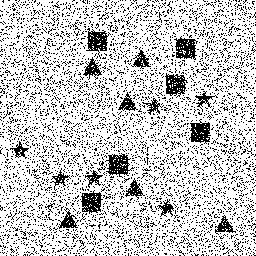
Squares: 6
Triangles: 6
Stars: 6
Total shapes: 18